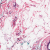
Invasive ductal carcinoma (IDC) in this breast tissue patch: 0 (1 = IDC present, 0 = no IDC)